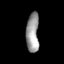
Tissue: lung
Cell type: T cells
Senescence score: 0.554
Nuclear area (px): 493
Mean DAPI intensity: 153.71